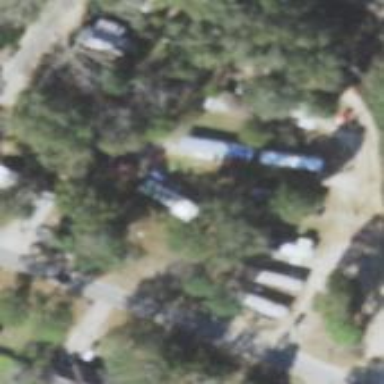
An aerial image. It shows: Residential area known as trailer park.